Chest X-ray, AP view. Patient: 51 years old, sex F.
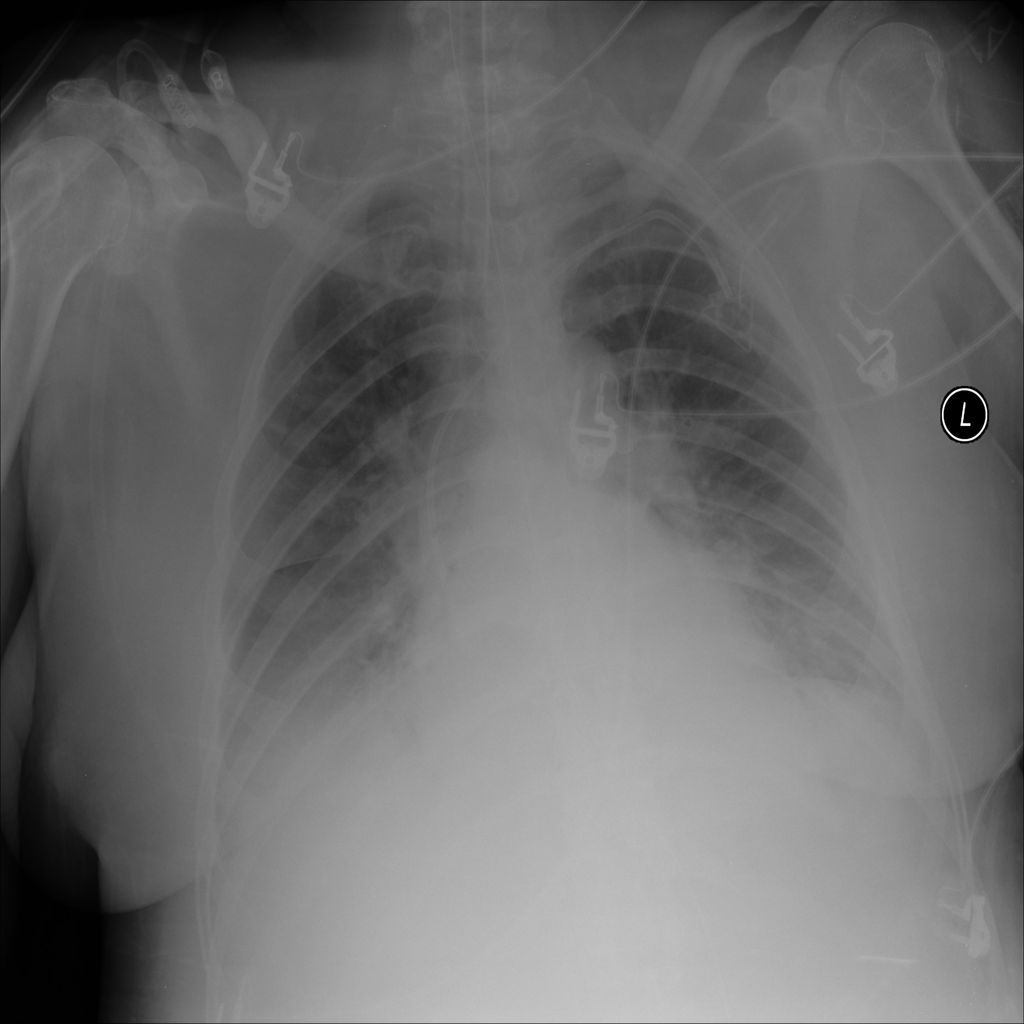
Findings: Atelectasis